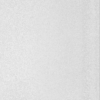
Label: dusty